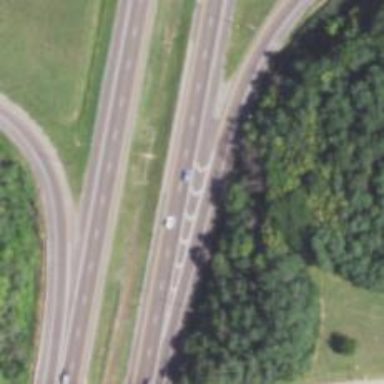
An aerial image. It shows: Road marking featuring gore chevron.